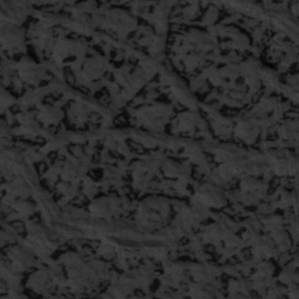
Label: frost